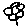
Label: flower